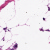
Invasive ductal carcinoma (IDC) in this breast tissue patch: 0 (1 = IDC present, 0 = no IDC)